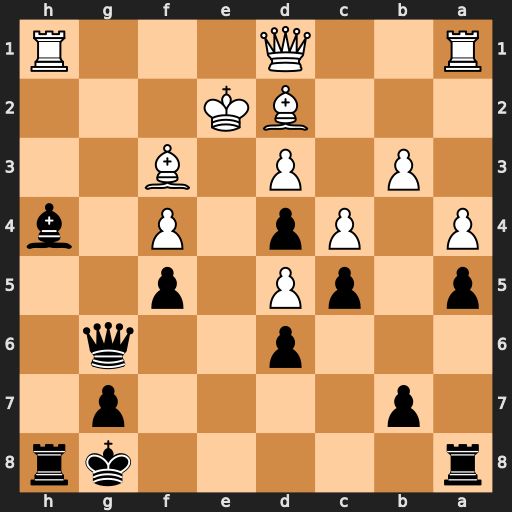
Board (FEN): r5kr/1p4p1/3p2q1/p1pP1p2/P1Pp1P1b/1P1P1B2/3BK3/R2Q3R
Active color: b
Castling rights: -
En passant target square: -
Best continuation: Re8+ Kf1 Qg3 Qe2 Rxe2